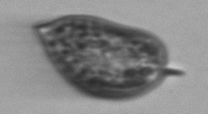
Label: Prorocentrum_micans